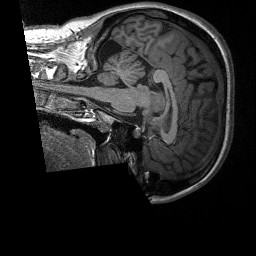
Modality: T1w
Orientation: sagittal
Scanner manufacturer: siemens
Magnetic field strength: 3 T
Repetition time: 2.3 s
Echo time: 0.00226 s